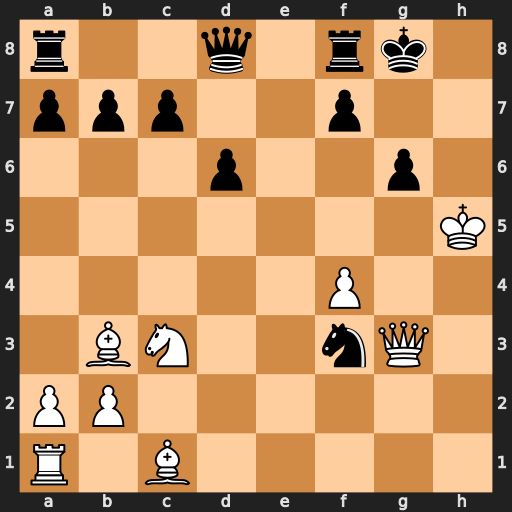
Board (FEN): r2q1rk1/ppp2p2/3p2p1/7K/5P2/1BN2nQ1/PP6/R1B5
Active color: w
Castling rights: -
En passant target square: -
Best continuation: Qxg6+ Kh8 Qh6+